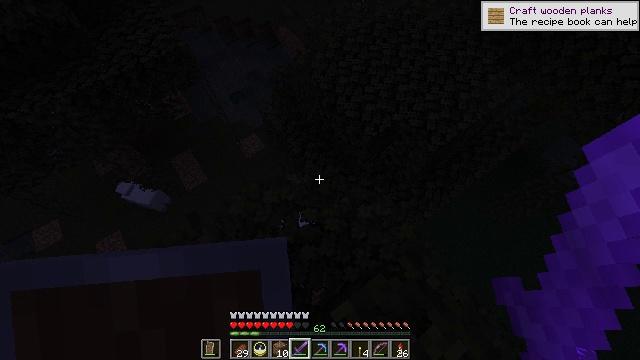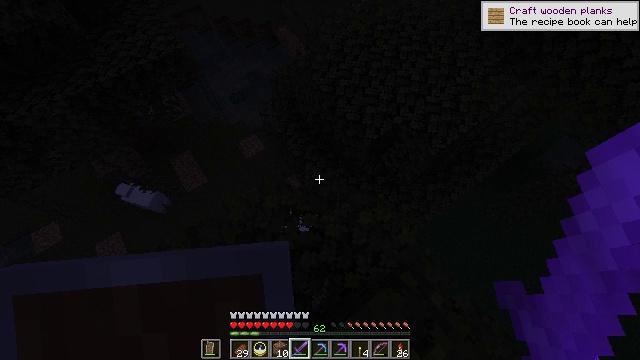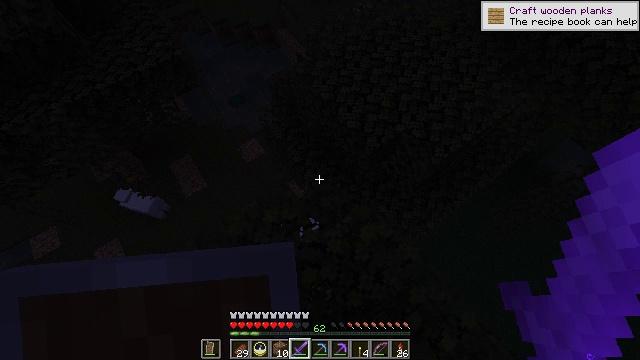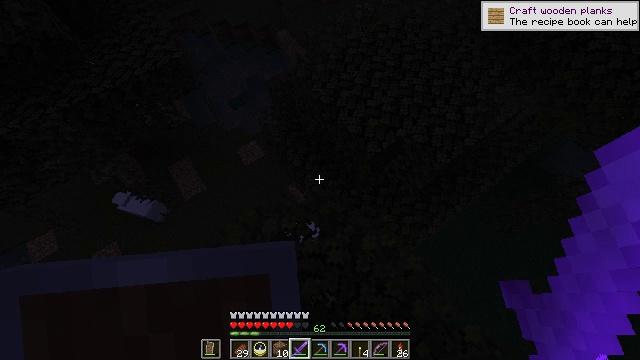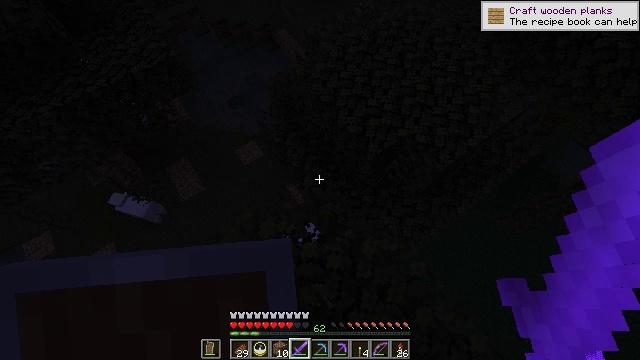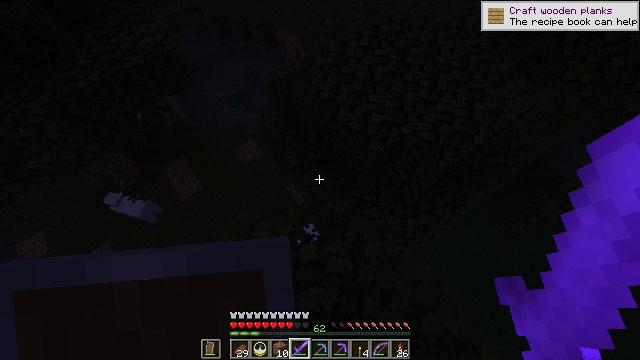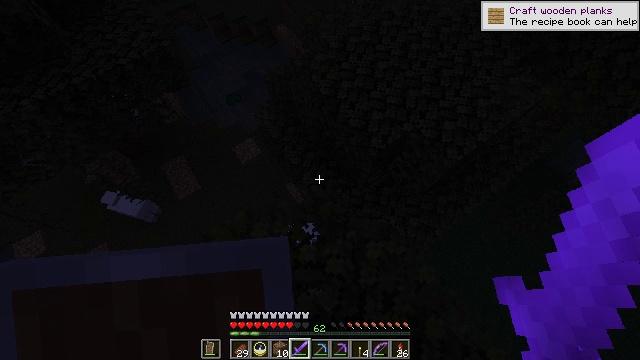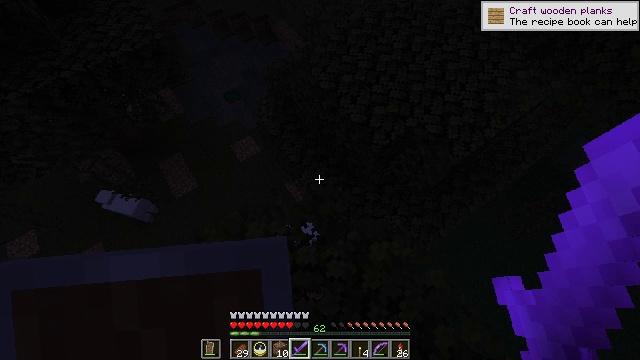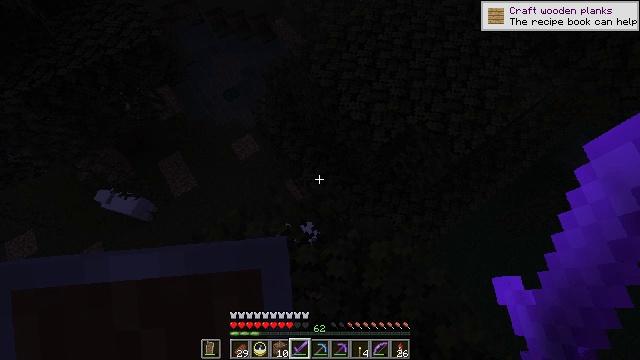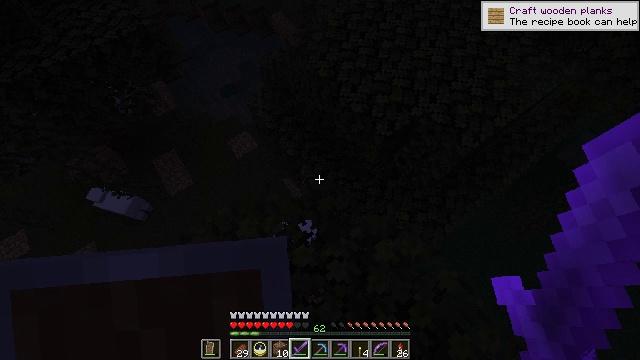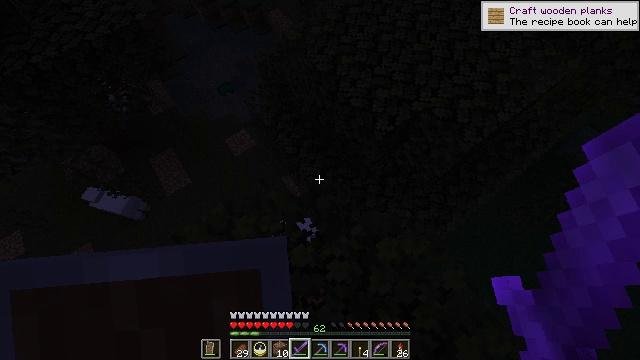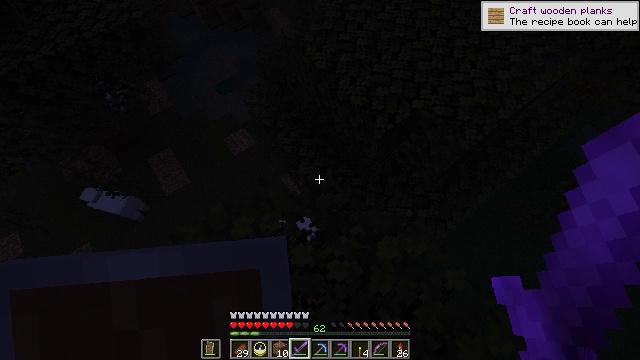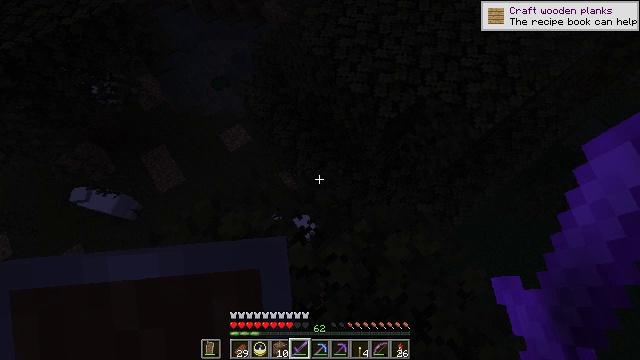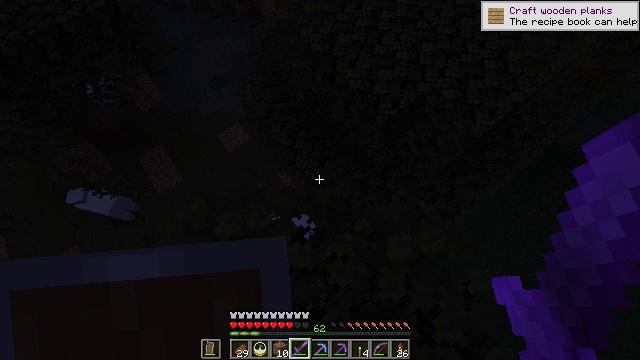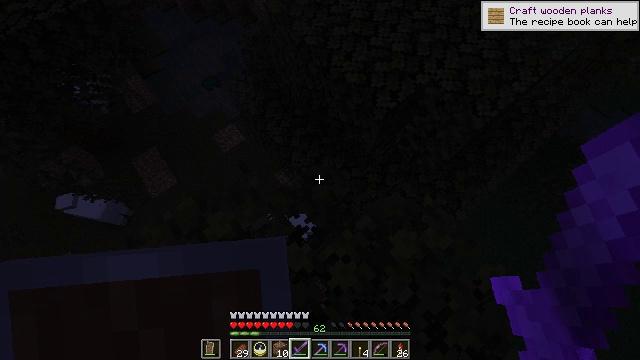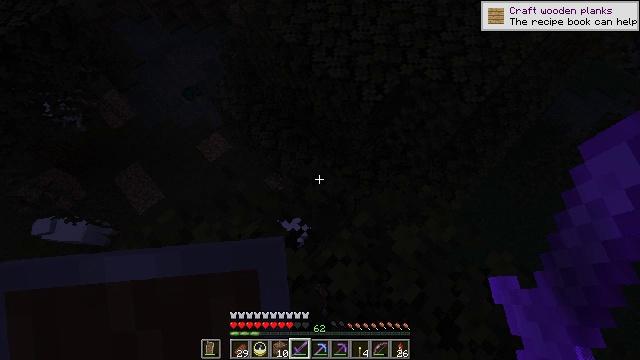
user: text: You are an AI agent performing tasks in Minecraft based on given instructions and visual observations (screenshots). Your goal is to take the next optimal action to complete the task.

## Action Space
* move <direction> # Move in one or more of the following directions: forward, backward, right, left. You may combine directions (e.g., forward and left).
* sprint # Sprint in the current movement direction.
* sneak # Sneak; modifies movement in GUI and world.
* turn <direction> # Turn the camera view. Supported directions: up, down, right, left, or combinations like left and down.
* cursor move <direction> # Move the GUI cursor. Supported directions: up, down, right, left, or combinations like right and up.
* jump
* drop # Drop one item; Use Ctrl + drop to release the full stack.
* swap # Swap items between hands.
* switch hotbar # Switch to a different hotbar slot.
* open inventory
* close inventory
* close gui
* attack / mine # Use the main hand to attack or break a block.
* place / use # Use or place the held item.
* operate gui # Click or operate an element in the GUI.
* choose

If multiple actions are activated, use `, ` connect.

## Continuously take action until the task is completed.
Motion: motion action
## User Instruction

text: Hunt a slime.
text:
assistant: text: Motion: move forward
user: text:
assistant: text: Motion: move forward
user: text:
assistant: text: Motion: no_op
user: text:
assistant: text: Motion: no_op
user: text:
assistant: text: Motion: no_op
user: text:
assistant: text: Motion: no_op
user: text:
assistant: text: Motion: no_op
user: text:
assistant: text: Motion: no_op
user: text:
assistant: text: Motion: no_op
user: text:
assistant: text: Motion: no_op
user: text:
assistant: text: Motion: no_op
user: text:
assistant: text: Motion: no_op
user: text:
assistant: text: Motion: no_op
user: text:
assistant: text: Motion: turn right
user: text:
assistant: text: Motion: turn right
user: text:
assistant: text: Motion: turn right
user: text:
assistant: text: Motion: turn right and up
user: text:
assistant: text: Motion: turn right and up
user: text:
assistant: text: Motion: turn right and up
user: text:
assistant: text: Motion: turn right and up
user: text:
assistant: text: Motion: turn left and up
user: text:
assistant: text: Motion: no_op
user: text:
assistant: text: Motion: no_op
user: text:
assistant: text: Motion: turn right
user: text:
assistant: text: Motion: turn right
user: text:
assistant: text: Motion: turn right and down
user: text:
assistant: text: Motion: turn right
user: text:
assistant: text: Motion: turn right and up
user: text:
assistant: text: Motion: move forward, turn right and up
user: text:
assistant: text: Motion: move forward, turn right and up